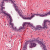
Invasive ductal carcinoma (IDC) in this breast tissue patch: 0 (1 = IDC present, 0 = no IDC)